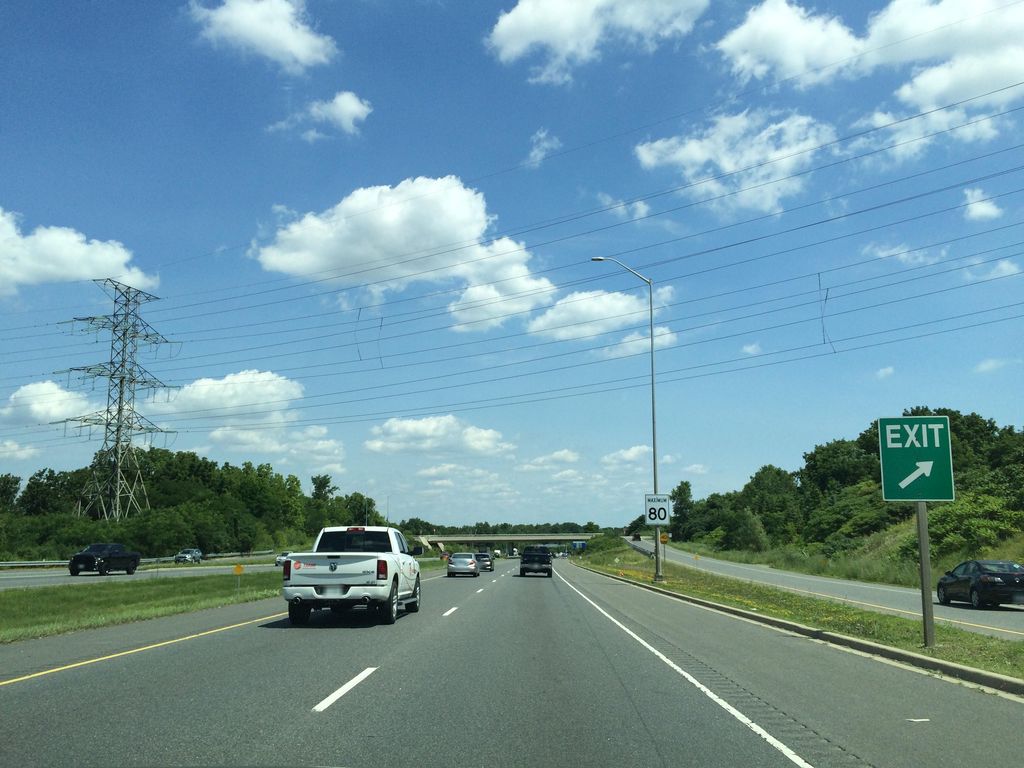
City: hamilton